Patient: sex M, age 81
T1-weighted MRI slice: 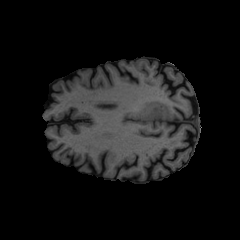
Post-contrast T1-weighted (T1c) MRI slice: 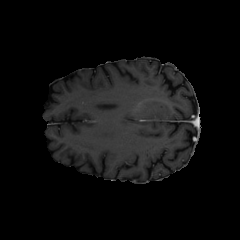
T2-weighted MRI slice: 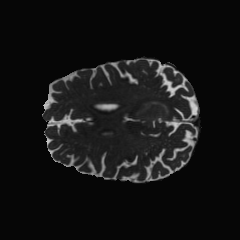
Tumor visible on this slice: yes
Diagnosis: Glioblastoma, IDH-wildtype
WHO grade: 4